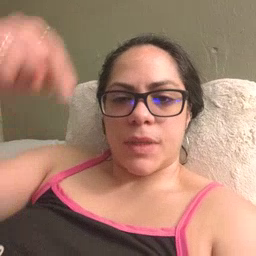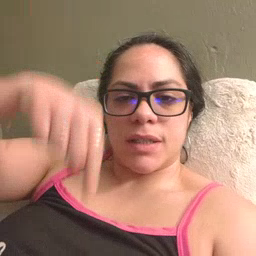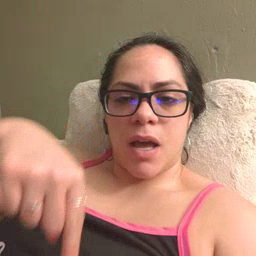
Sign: down